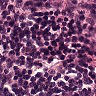
Metastatic tissue present: no